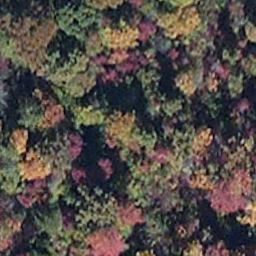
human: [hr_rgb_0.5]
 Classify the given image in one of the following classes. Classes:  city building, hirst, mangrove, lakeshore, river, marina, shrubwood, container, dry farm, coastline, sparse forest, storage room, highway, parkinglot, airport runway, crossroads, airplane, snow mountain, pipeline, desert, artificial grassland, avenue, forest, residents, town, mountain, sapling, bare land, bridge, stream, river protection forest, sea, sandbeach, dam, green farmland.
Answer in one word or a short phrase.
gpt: mangrove